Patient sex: M
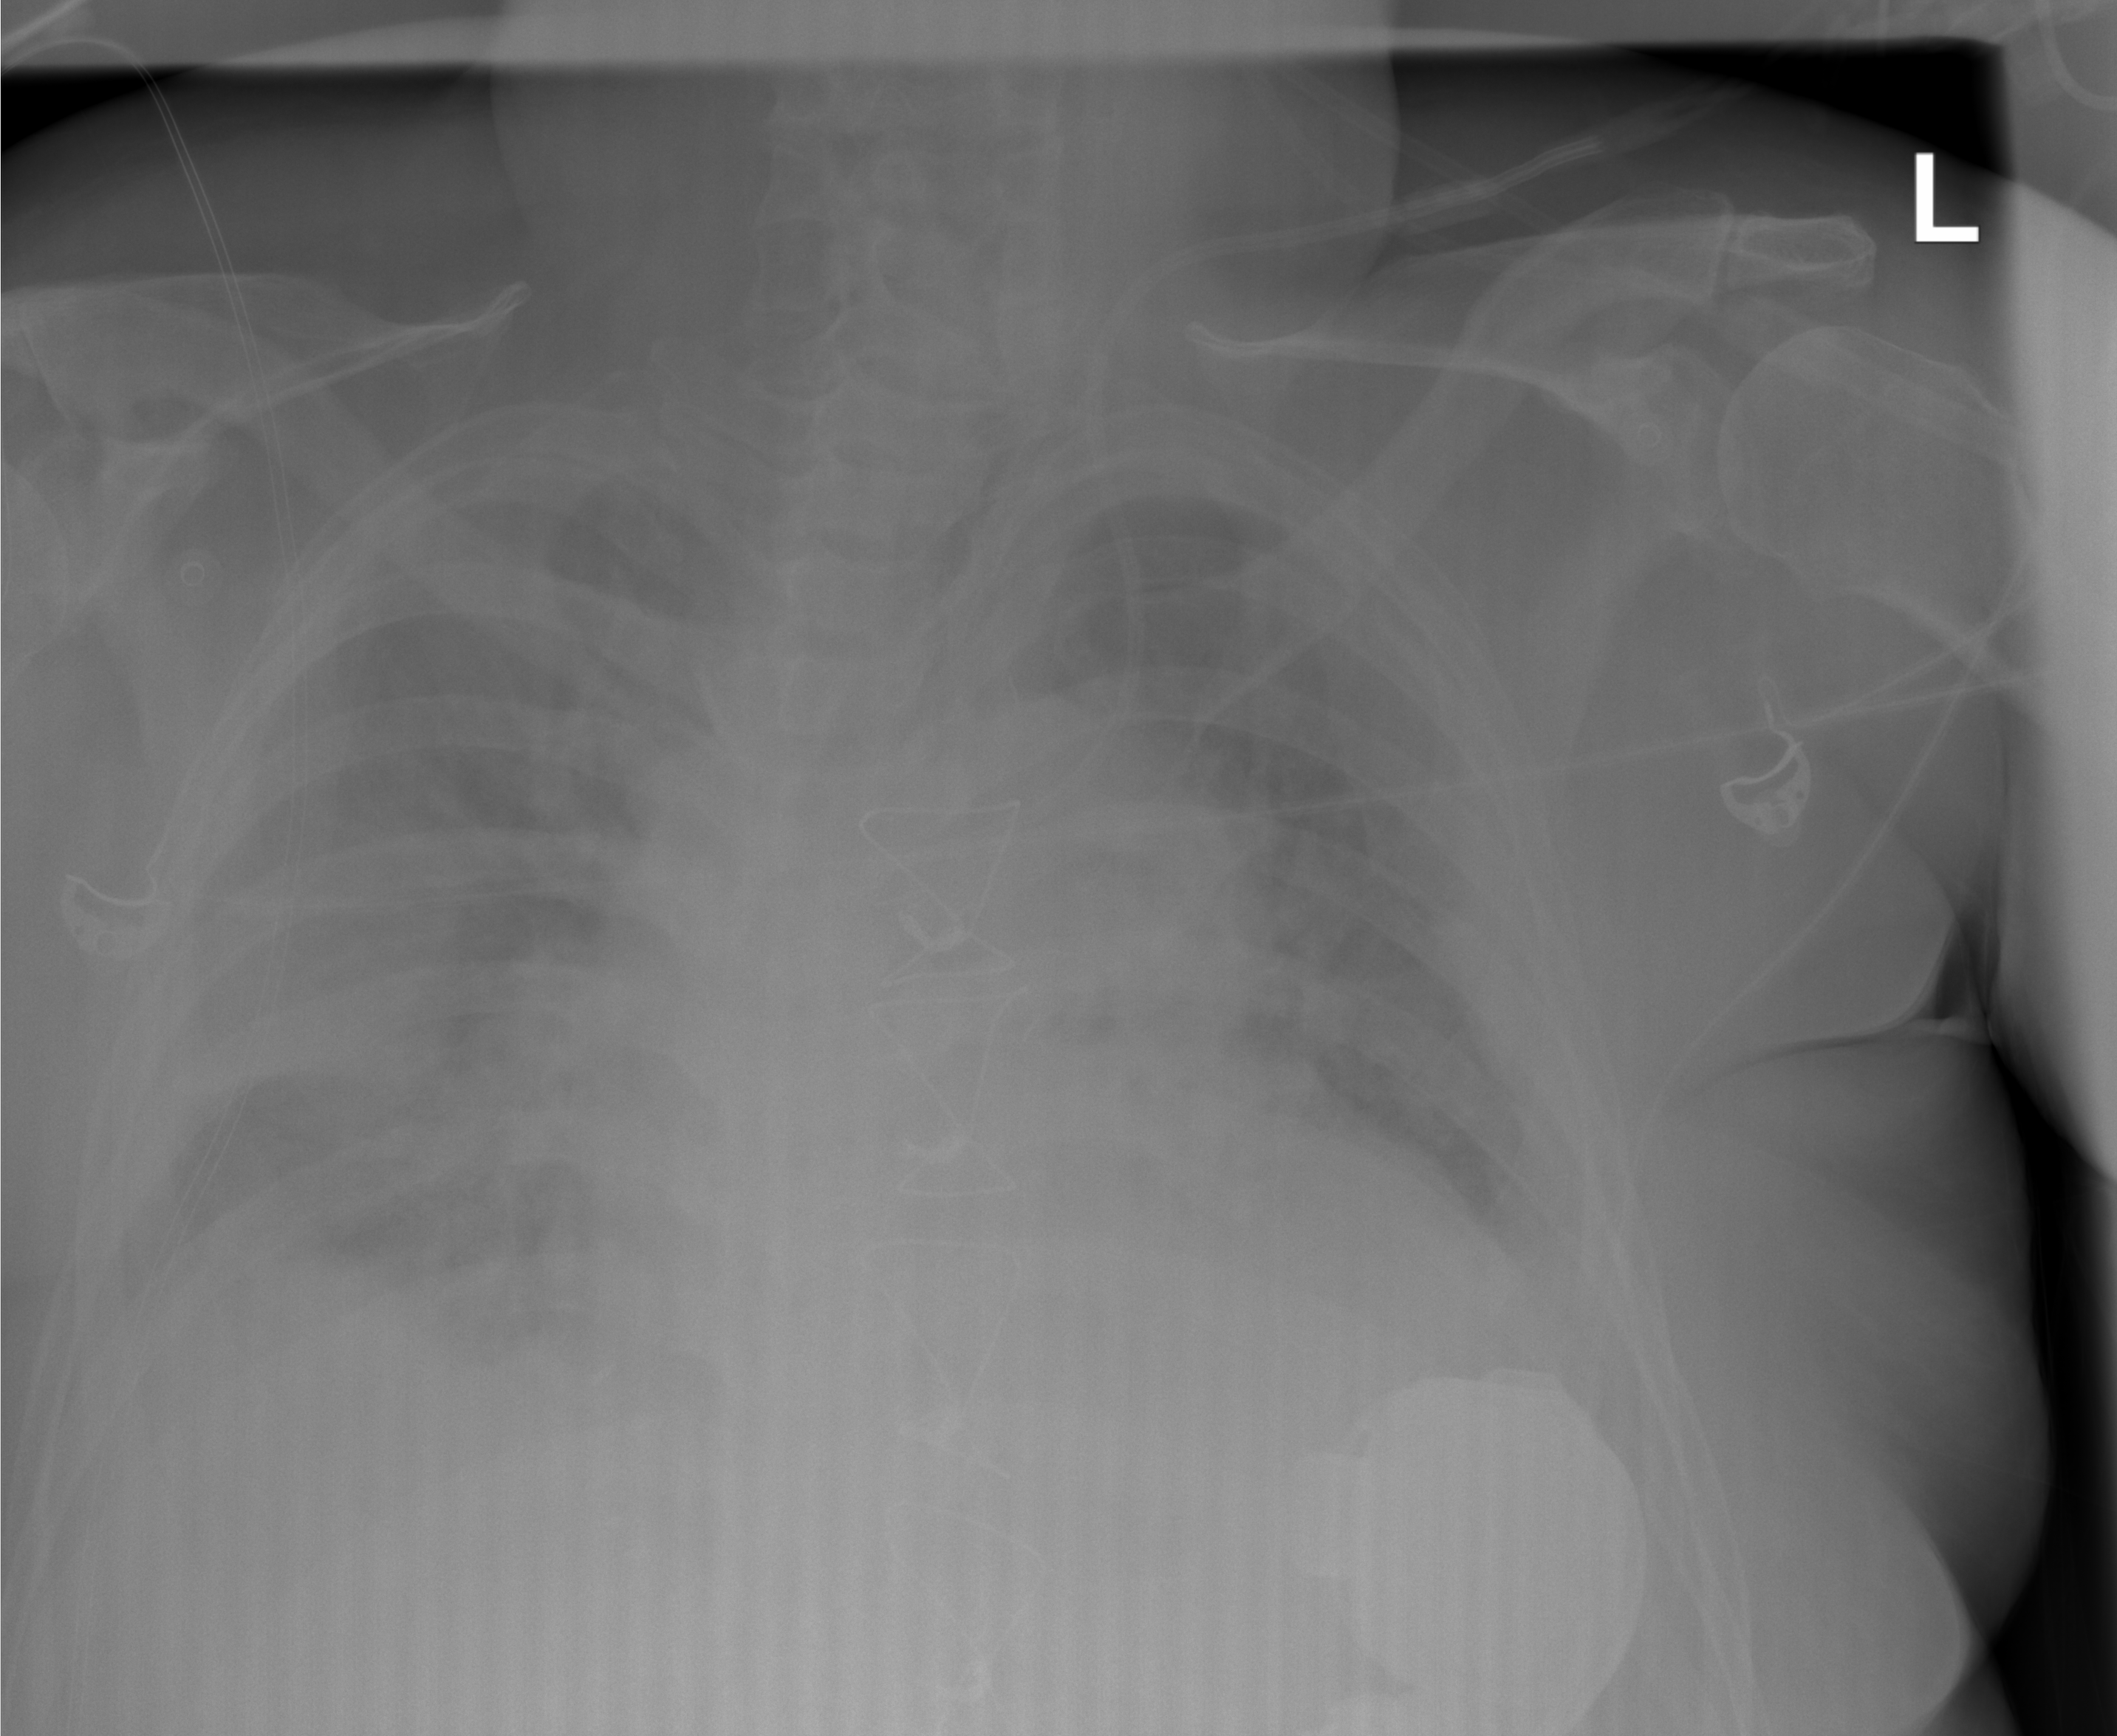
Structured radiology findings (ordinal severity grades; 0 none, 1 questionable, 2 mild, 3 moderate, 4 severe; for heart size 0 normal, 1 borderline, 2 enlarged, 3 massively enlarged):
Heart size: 2
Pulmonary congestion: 3
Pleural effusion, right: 2
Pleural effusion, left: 1
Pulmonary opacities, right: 2
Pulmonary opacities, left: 2
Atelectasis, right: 2
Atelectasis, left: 2